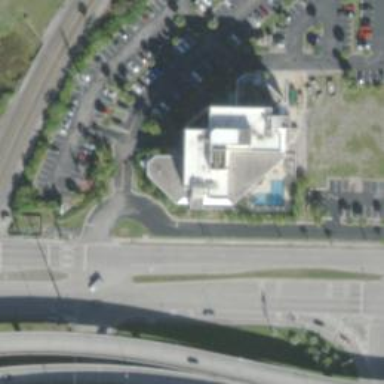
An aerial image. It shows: Hotel building.